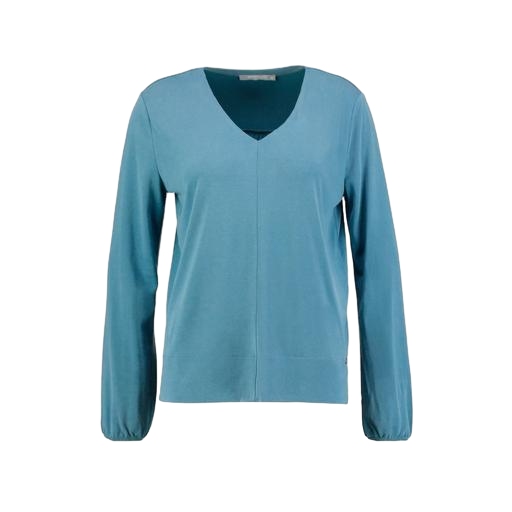
blue v-neck top only macy, blue v-neck longsleeved blouse, blue still long-sleeved top, white background